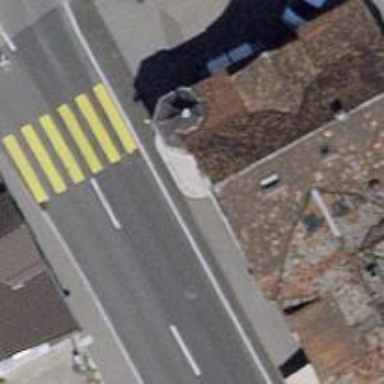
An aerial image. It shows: Restaurant.